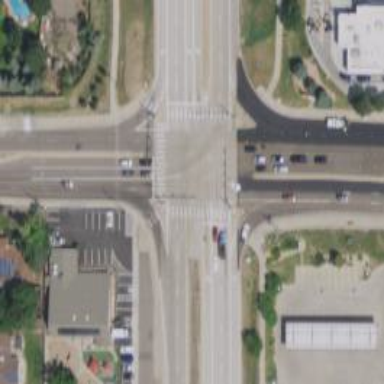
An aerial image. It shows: Zebra crossing on cycleway.